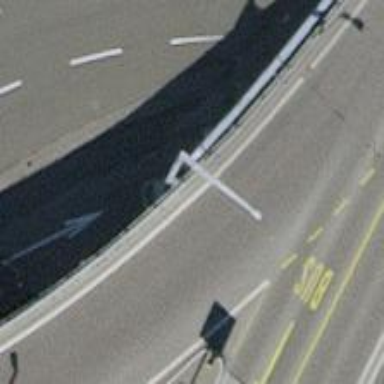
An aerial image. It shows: Road with traffic signals.